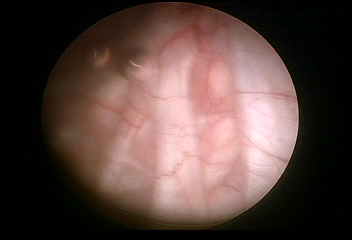
Modality: WLC
Class: Normal mucosa
Bladder cancer association: No